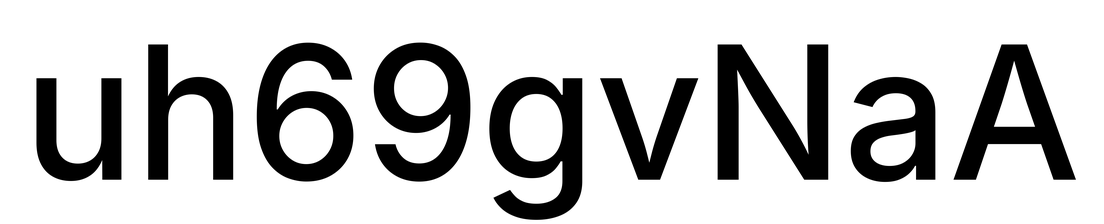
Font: Inter_Medium